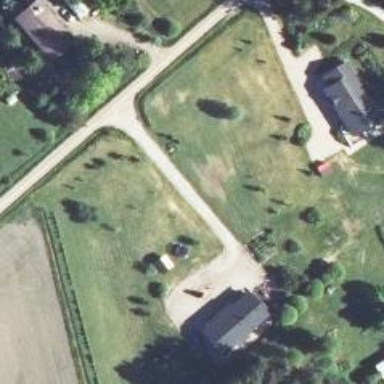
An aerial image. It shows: Driveway.